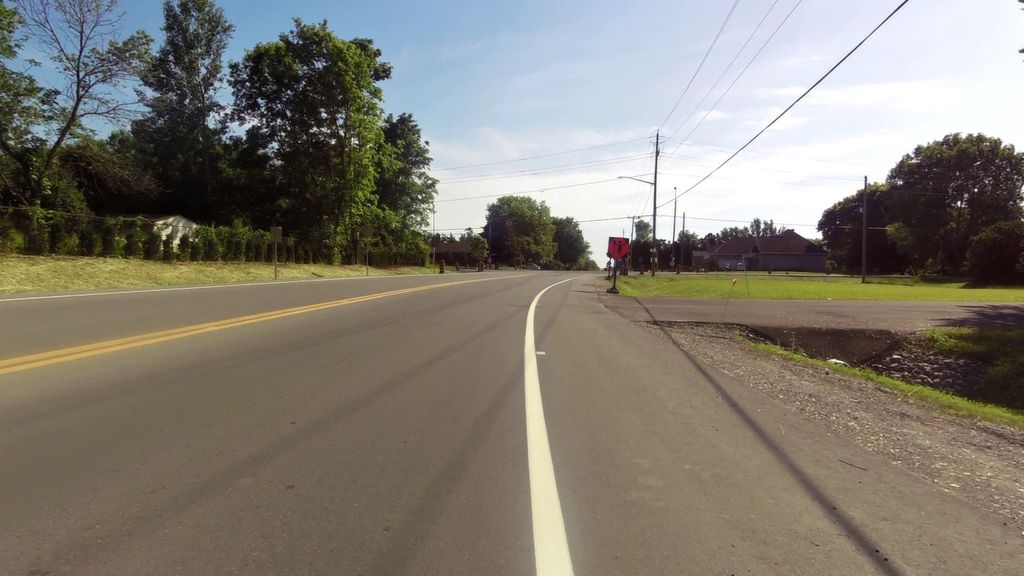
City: ottawa-gatineau